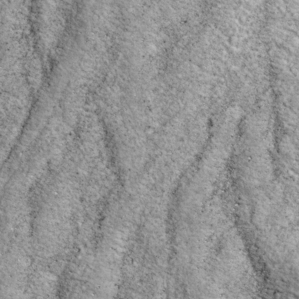
Label: non_frost